Question: I have a WCF service and I am creating the client using the "Add service reference" from VS 2010.
The issue is that service is being invoked asynchronously though "Generate Asynchronous Operations" options unchecked.
So how can I call the service Synchronously ? Where is this behavior defined (on the client or server) ? I am kind of new to WCF.Kindly enlighten
Client is a console application.
I have the "Generate asynchronous operations" unchecked.
Even then the proxy contains the following lines which indicate that the method is called Asynchronously.Dont know why :)
'''
[System.ServiceModel.OperationContractAttribute(IsOneWay=true, Action="urn:COBService")]
[System.ServiceModel.XmlSerializerFormatAttribute(SupportFaults=true)]
[System.ServiceModel.ServiceKnownTypeAttribute(typeof(MemberType))]
void ABC(TestProject.ServiceReference1.ProcessCOBRecord request);
[System.ServiceModel.OperationContractAttribute(IsOneWay=true, AsyncPattern=true, Action="urn:COBService")]
System.IAsyncResult BeginABC(TestProject.ServiceReference1.ProcessCOBRecord request, System.**AsyncCallback** callback, object asyncState);
void EndABC(System.IAsyncResult result);
'''
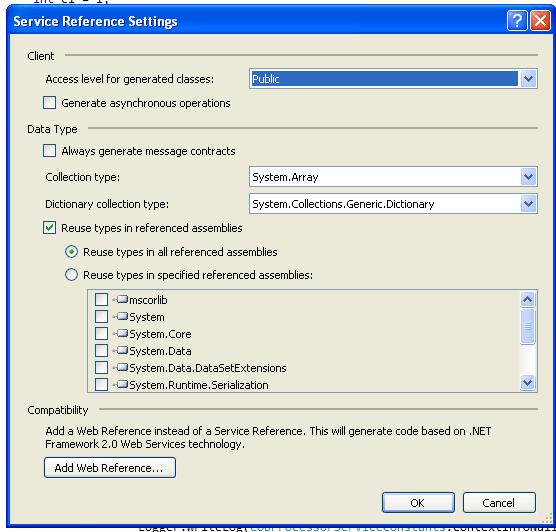
Answer: It turns out the WCF service configuration was causing this asynchronous behavior, specifically the <URL>.
---
You don't have to do anything special, just invoke the normal method on the client proxy -- that's the synchronous method. So if you have a WCF method named , then you'd just call:
'''
var client = new MyService.MyServiceClient();
client.DoSomething();
'''
It's that is the asynchronous method.
This distinction relates to the client behavior, whether or not your application blocks the thread while waiting for the WCF service to respond.